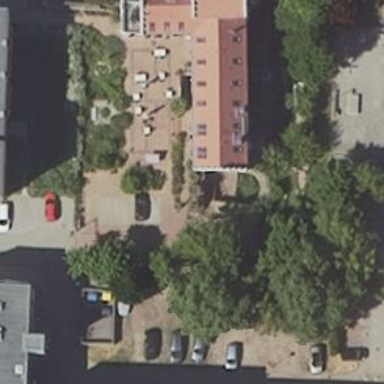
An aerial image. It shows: Restaurant with terrace for outdoor seating.